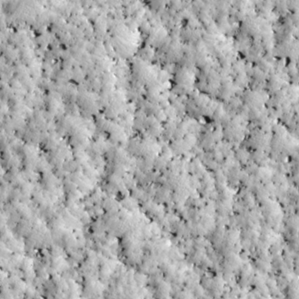
Label: non_frost